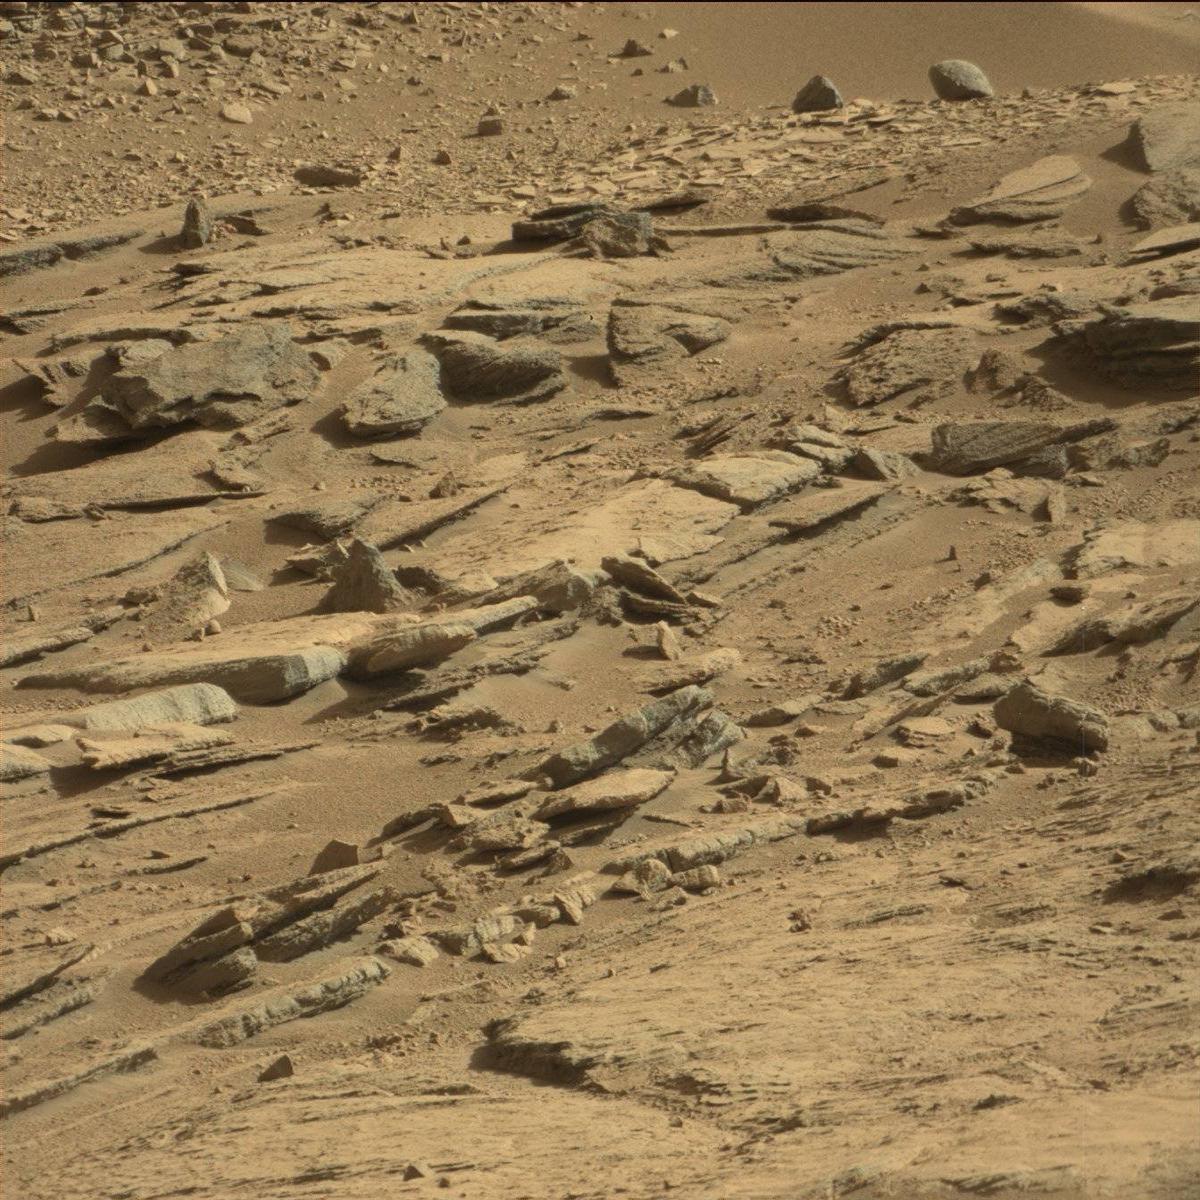
Terrain classes present: Bedrock, Rock, Sand / Soil